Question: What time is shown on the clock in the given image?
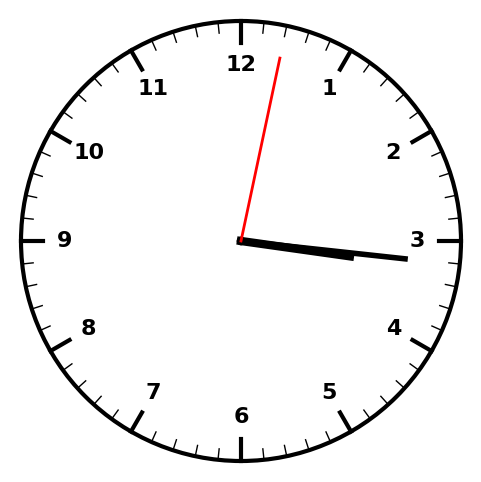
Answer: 03:16:02